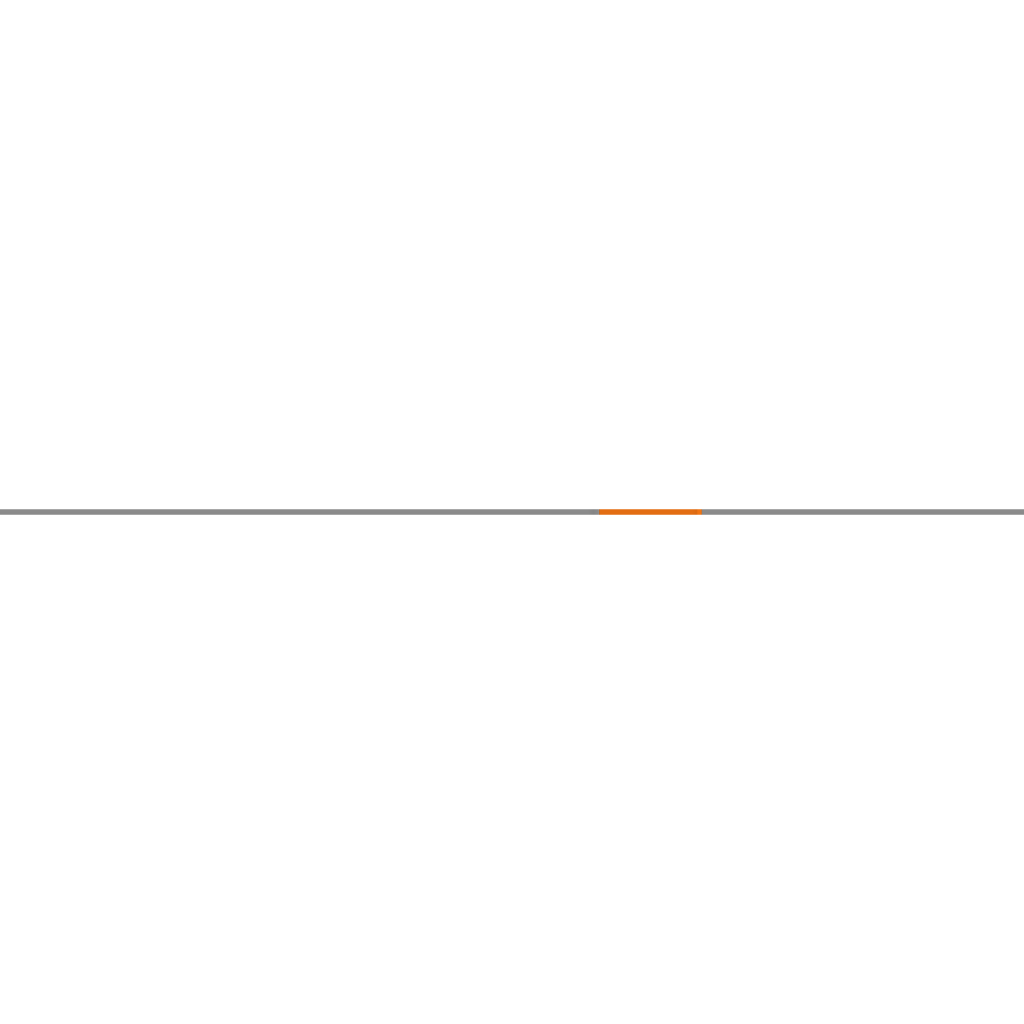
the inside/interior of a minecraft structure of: Denver Broncos